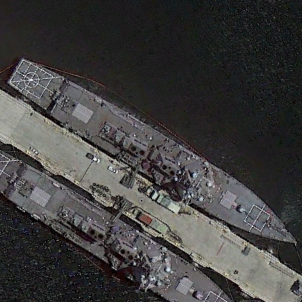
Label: destroyer